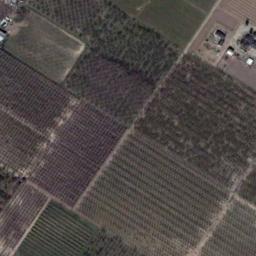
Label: rectangular_farmland